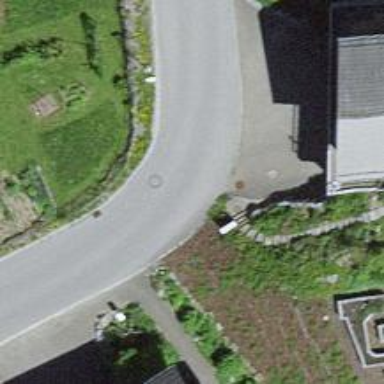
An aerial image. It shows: Residential road with asphalt surface.